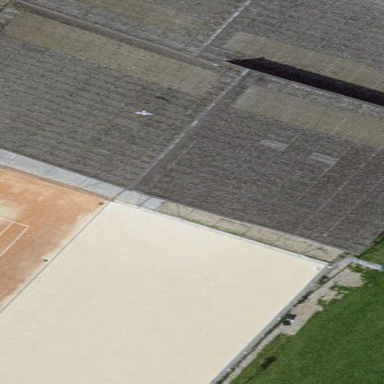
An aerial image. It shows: Clay tennis court on the leisure land pitch.